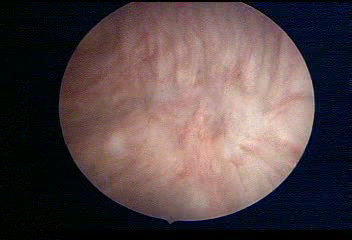
Modality: WLC
Class: Normal mucosa
Bladder cancer association: No